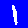
Digit: 1